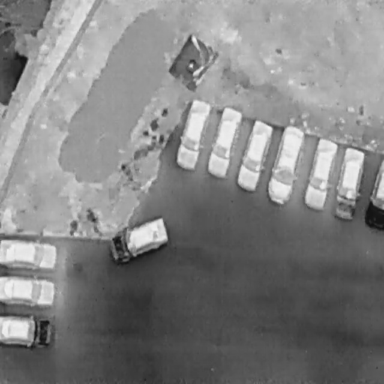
There are 11 Cars in the infrared image.